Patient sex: M
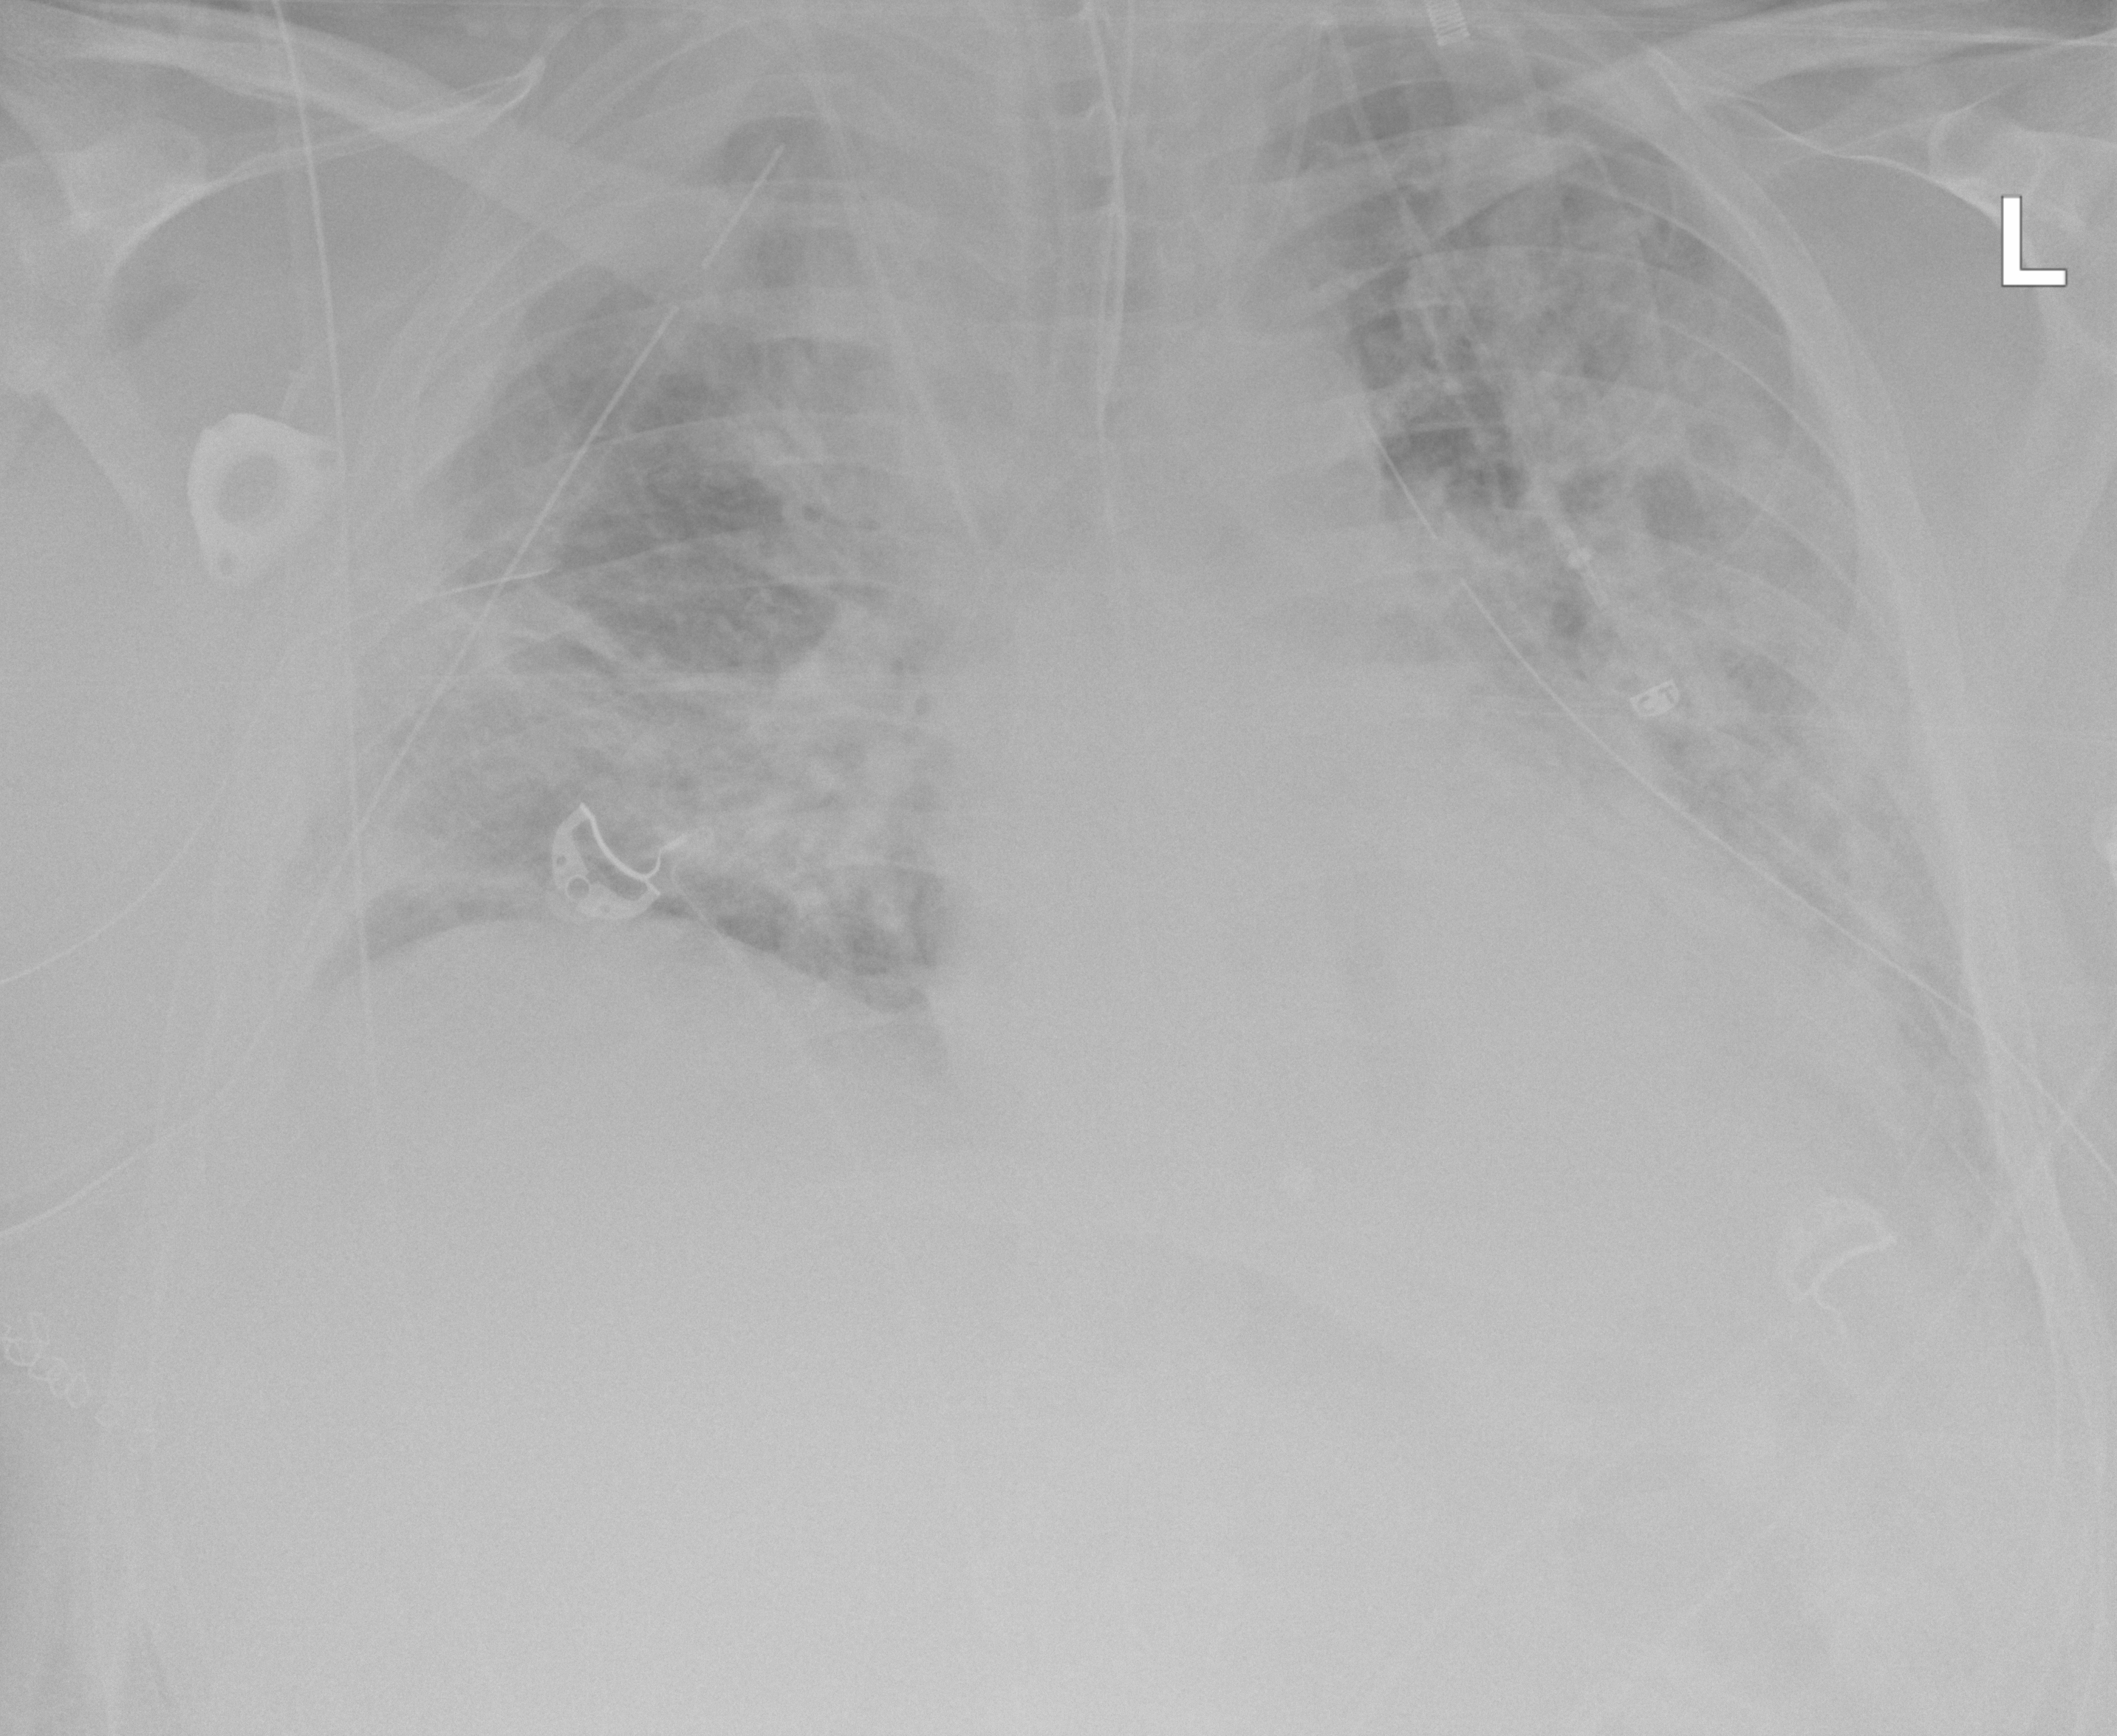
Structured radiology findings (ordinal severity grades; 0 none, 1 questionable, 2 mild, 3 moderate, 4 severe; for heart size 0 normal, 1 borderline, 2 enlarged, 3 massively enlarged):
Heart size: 2
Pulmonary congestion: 2
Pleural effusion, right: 2
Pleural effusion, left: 2
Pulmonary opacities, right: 3
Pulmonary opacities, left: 2
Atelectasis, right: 3
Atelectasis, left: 3